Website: lowes
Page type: review-order
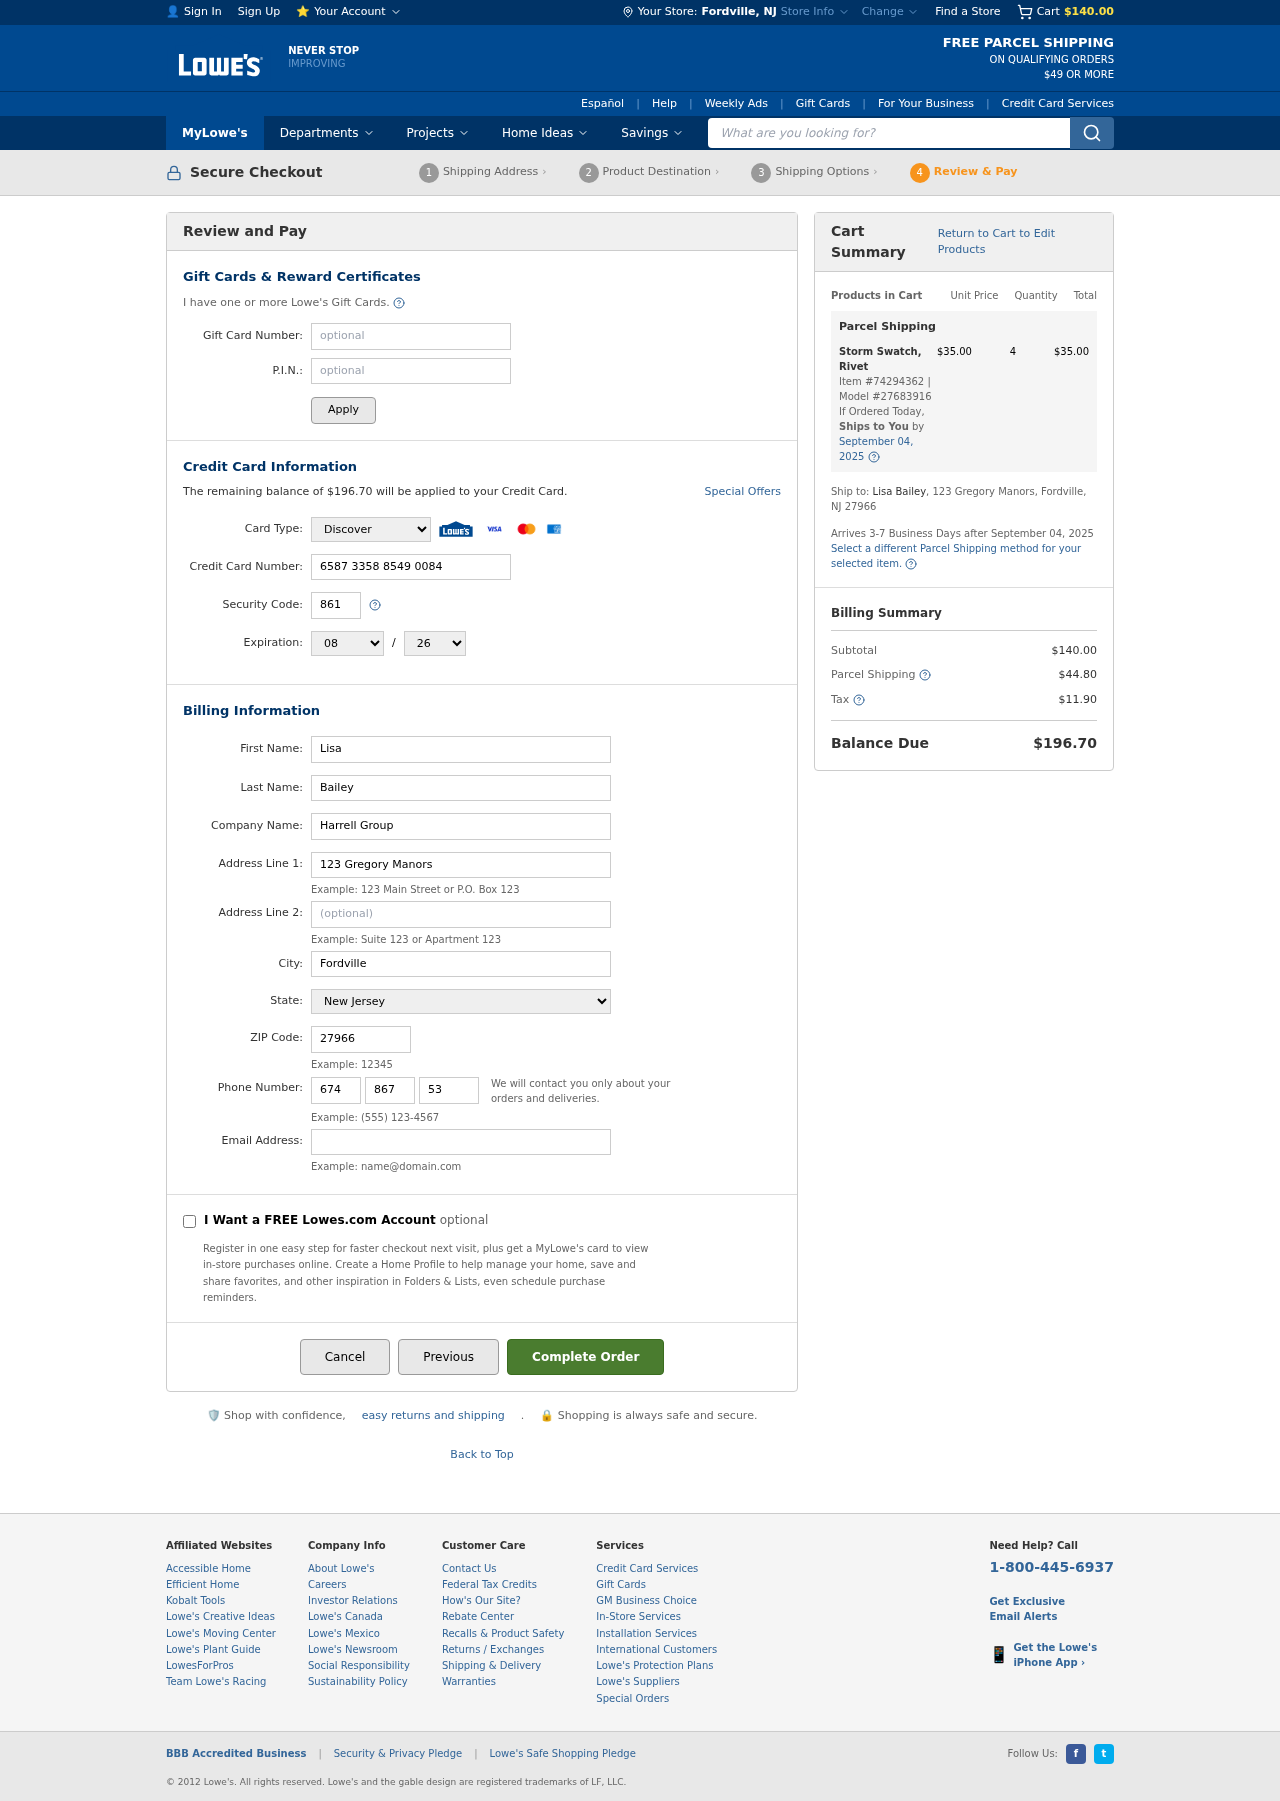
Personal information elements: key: PII_CARD_CVV
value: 861
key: PII_CARD_EXPIRY_MONTH
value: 08
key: PII_CARD_EXPIRY_YEAR
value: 26
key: PII_CARD_NUMBER
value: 6587 3358 8549 0084
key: PII_CARD_TYPE
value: Discover
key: PII_CITY
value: Fordville
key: PII_CITY_STATE
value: Fordville, NJ
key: PII_COMPANY
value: Harrell Group
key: PII_EMAIL
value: lisabailey@gmail.com
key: PII_FIRSTNAME
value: Lisa
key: PII_LASTNAME
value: Bailey
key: PII_PHONE_AREA
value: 674
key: PII_PHONE_PREFIX
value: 867
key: PII_PHONE_SUFFIX
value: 5341
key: PII_POSTCODE
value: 27966
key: PII_STATE
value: New Jersey
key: PII_STREET
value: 123 Gregory Manors
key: PII_STREET2
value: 123 Gregory Manors
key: PII_FULLNAME2
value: Lisa Bailey
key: PII_STATE_ABBR
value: NJ
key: PII_POSTCODE_FULL
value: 27966
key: PII_CITY_STATE_ZIP
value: Fordville, NJ 27966
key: PII_POSTCODE_NUMERIC
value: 27966
Product elements: key: PRODUCT1_NAME
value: Storm Swatch, Rivet
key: PRODUCT1_PRICE
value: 35
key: PRODUCT1_QUANTITY
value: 4
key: PRODUCT1_ITEM_NUMBER
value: Item #74294362
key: PRODUCT1_MODEL_NUMBER
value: Model #27683916
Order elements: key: ORDER_SUBTOTAL
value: $140.00
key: ORDER_BALANCE_DUE
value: $196.70
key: ORDER_SHIPPING_DATE
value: September 04, 2025
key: ORDER_ITEM_TOTAL
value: $35.00
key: ORDER_SHIPPING_DATE2
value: September 04, 2025
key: ORDER_SHIPPING_COST
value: $44.80
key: ORDER_TAX
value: $11.90
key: ORDER_TOTAL
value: $196.70
Search elements: key: HEADER_SEARCH
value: What are you looking for?